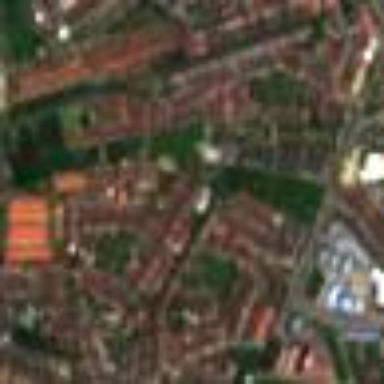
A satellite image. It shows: Neighbourhood with residential gardens.